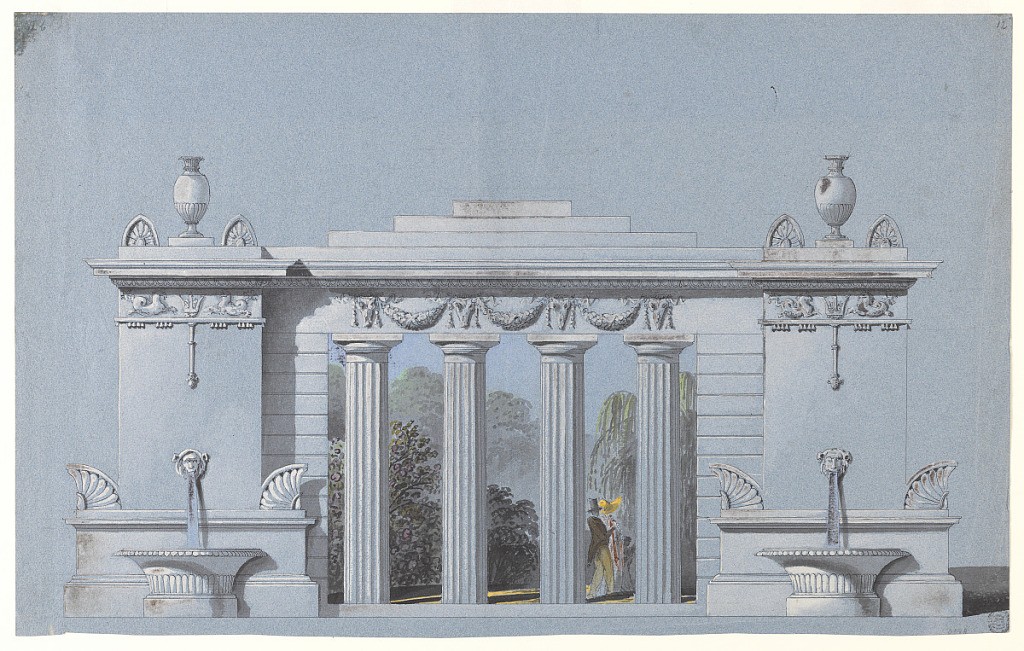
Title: Design for a Park Colonnade
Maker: Josef Georg Kornhäusel, Austrian, 1782 - 1860
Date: ca. 1827
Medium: Brush and watercolor and gouache, pen and black ink, graphite on rough blue paper
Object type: Drawing
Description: Architectural design for a park colonnade. The central part consists of four fluted columns of Doric order. Through the intercolumniation, view of a park; figures of a couple at right. Laterally are pilasters standing upon dados, sarcophagus-like. The sticks of tridents, shown between sea horses in the friezes, hang downwards. Below are lion masks from which water pours into basins in front of the dados. Above, the entablature; three steps in the central part and vases between.